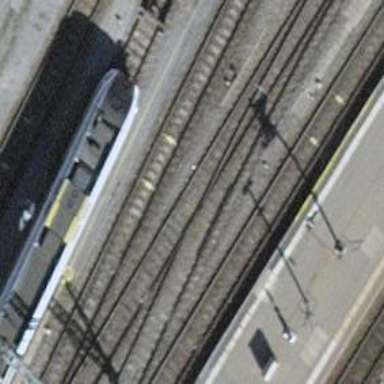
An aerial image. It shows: Railway siding with electrified contact lines. The track type is main rail.